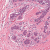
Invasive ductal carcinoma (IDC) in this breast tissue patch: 0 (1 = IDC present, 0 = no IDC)